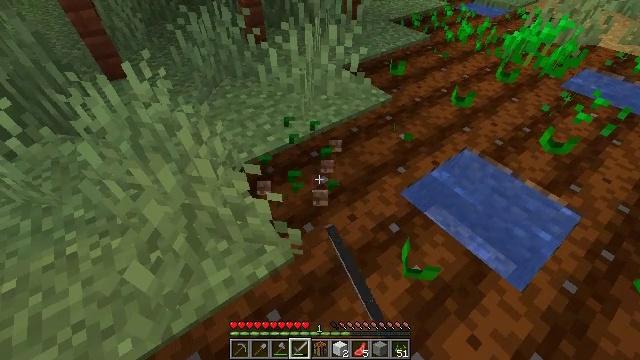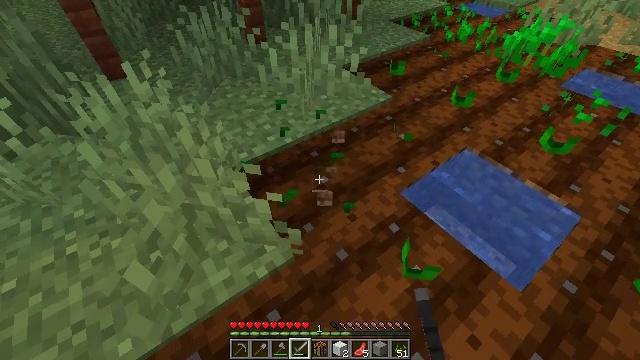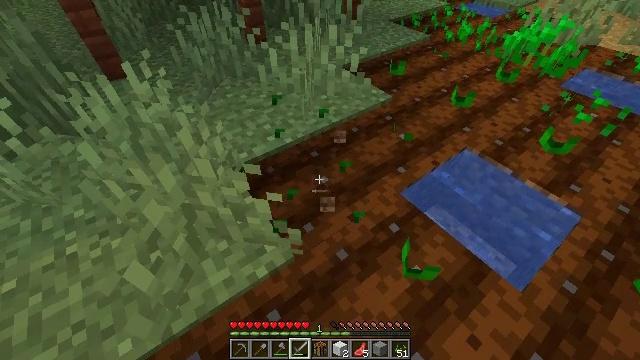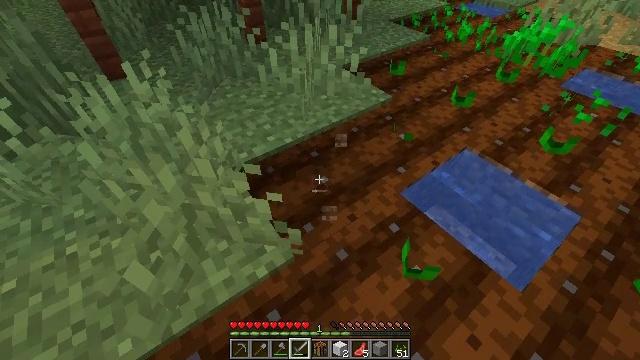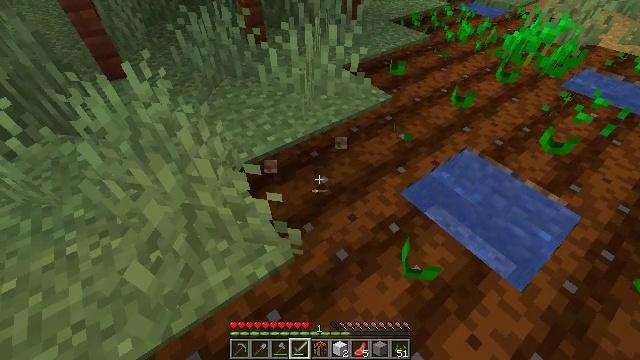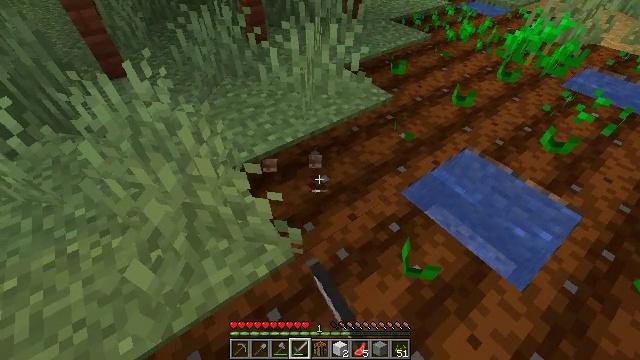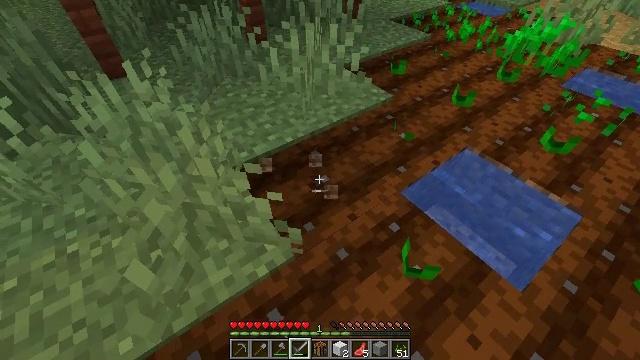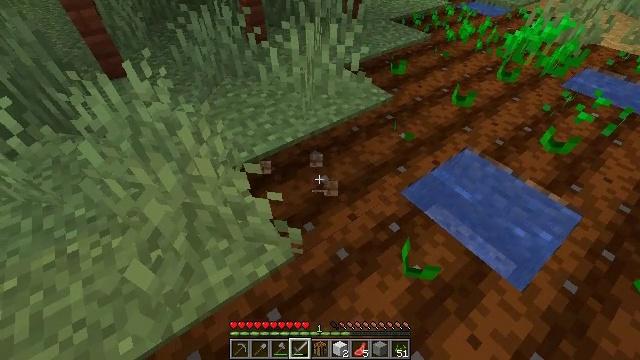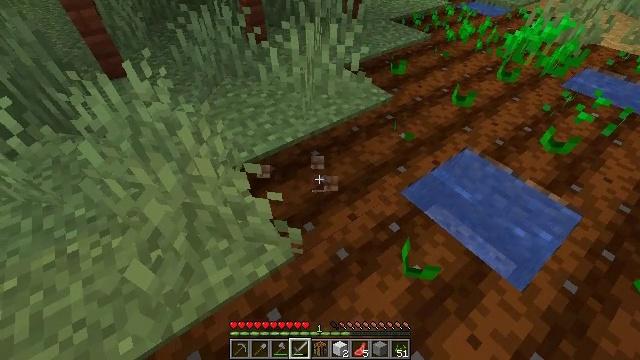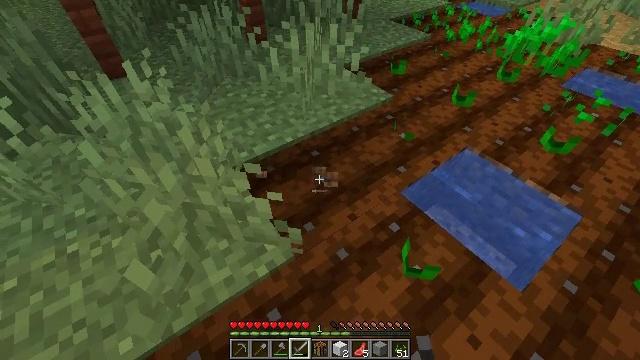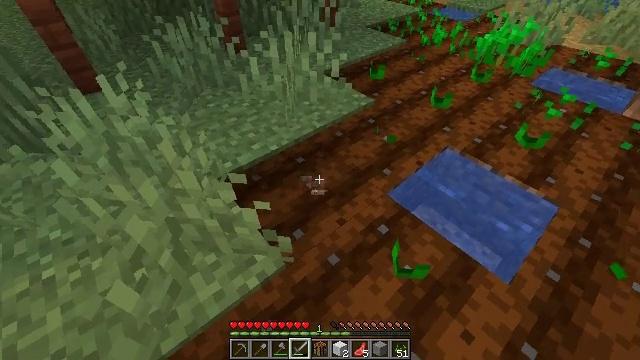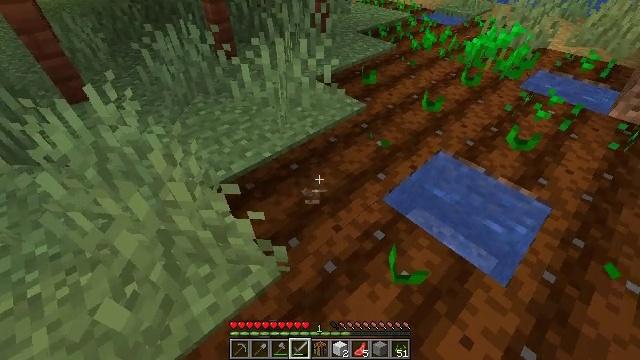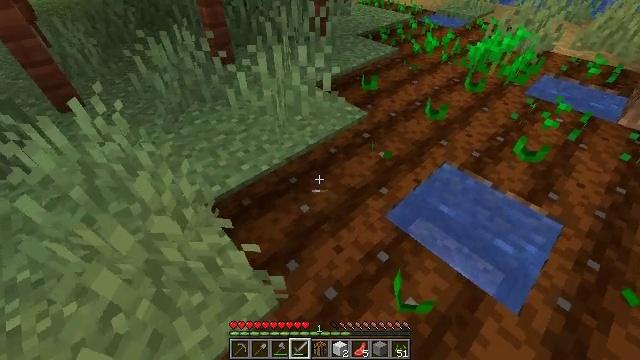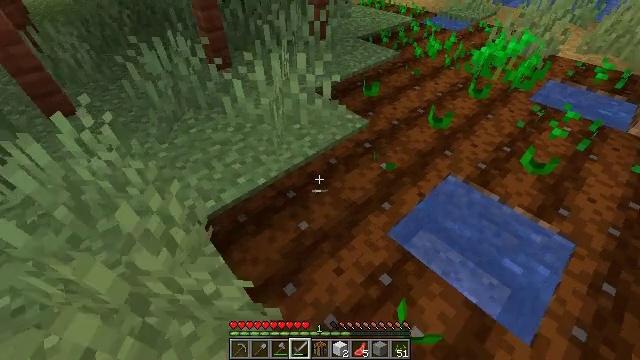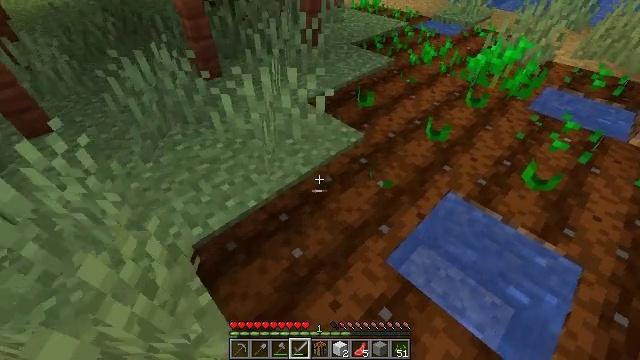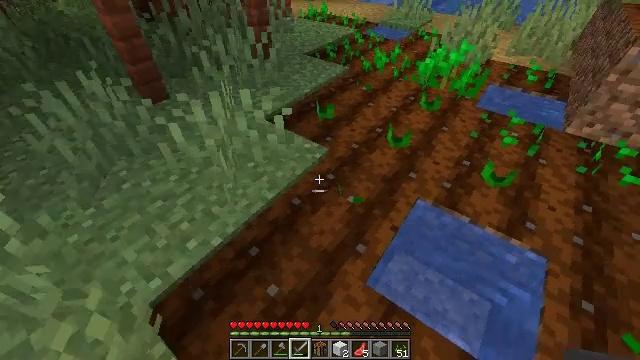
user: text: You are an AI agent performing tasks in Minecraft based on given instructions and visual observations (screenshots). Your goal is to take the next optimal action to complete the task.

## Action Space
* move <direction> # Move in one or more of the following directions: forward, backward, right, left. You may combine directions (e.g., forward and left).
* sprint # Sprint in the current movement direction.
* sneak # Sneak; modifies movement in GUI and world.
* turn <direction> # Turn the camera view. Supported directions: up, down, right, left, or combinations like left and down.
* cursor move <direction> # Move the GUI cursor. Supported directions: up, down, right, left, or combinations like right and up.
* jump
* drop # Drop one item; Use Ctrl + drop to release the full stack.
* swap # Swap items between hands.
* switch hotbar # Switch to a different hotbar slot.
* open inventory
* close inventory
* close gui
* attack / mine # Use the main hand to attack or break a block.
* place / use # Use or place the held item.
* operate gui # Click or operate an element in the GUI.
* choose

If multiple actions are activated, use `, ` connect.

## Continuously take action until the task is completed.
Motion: motion action
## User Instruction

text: Harvest the melon stem from your garden.
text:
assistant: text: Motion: no_op
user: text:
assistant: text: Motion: no_op
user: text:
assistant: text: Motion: no_op
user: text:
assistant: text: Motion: attack / mine
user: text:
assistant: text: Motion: attack / mine
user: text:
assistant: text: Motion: attack / mine
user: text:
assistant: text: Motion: no_op
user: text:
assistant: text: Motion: no_op
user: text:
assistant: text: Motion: no_op
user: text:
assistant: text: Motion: turn right and up
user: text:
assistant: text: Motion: move forward, turn right
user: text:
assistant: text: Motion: move forward
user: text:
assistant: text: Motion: move forward
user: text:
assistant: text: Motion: move forward, turn right
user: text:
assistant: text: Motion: move forward, turn right
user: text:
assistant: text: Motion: move forward, turn right and up
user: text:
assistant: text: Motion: move forward and move left, turn right and up
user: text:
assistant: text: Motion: move forward and move left, turn right
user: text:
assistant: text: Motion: move forward and move left, turn right
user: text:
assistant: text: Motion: move forward, turn right
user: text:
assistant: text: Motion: move forward, turn right
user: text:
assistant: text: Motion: move forward, turn right
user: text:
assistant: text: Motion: move forward, attack / mine
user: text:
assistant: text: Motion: move forward, attack / mine
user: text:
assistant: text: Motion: move forward, attack / mine
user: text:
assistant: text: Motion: move forward, attack / mine
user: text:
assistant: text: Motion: move forward, attack / mine
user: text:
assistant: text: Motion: move forward, turn left and up, attack / mine
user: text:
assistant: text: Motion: attack / mine